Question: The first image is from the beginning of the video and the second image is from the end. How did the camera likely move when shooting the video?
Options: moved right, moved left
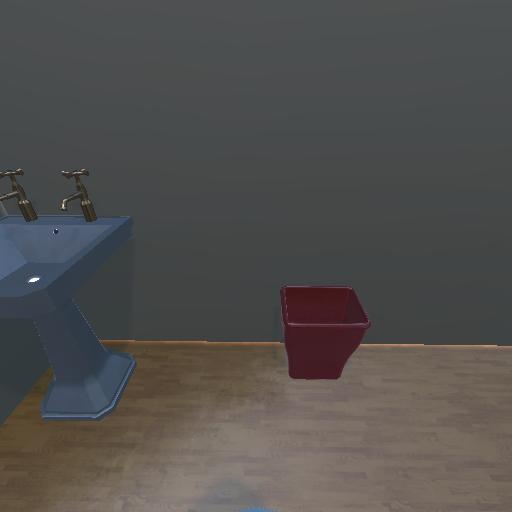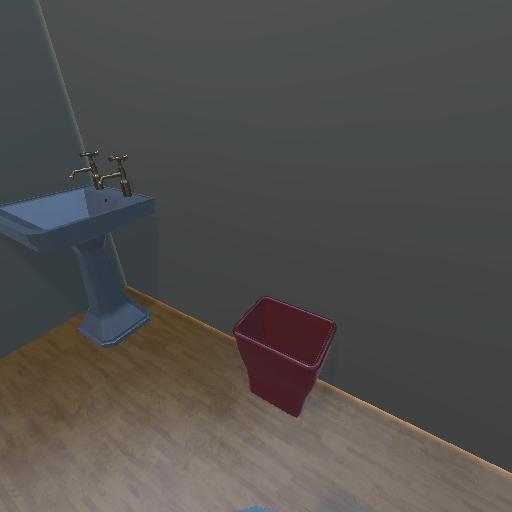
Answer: moved right